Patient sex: F
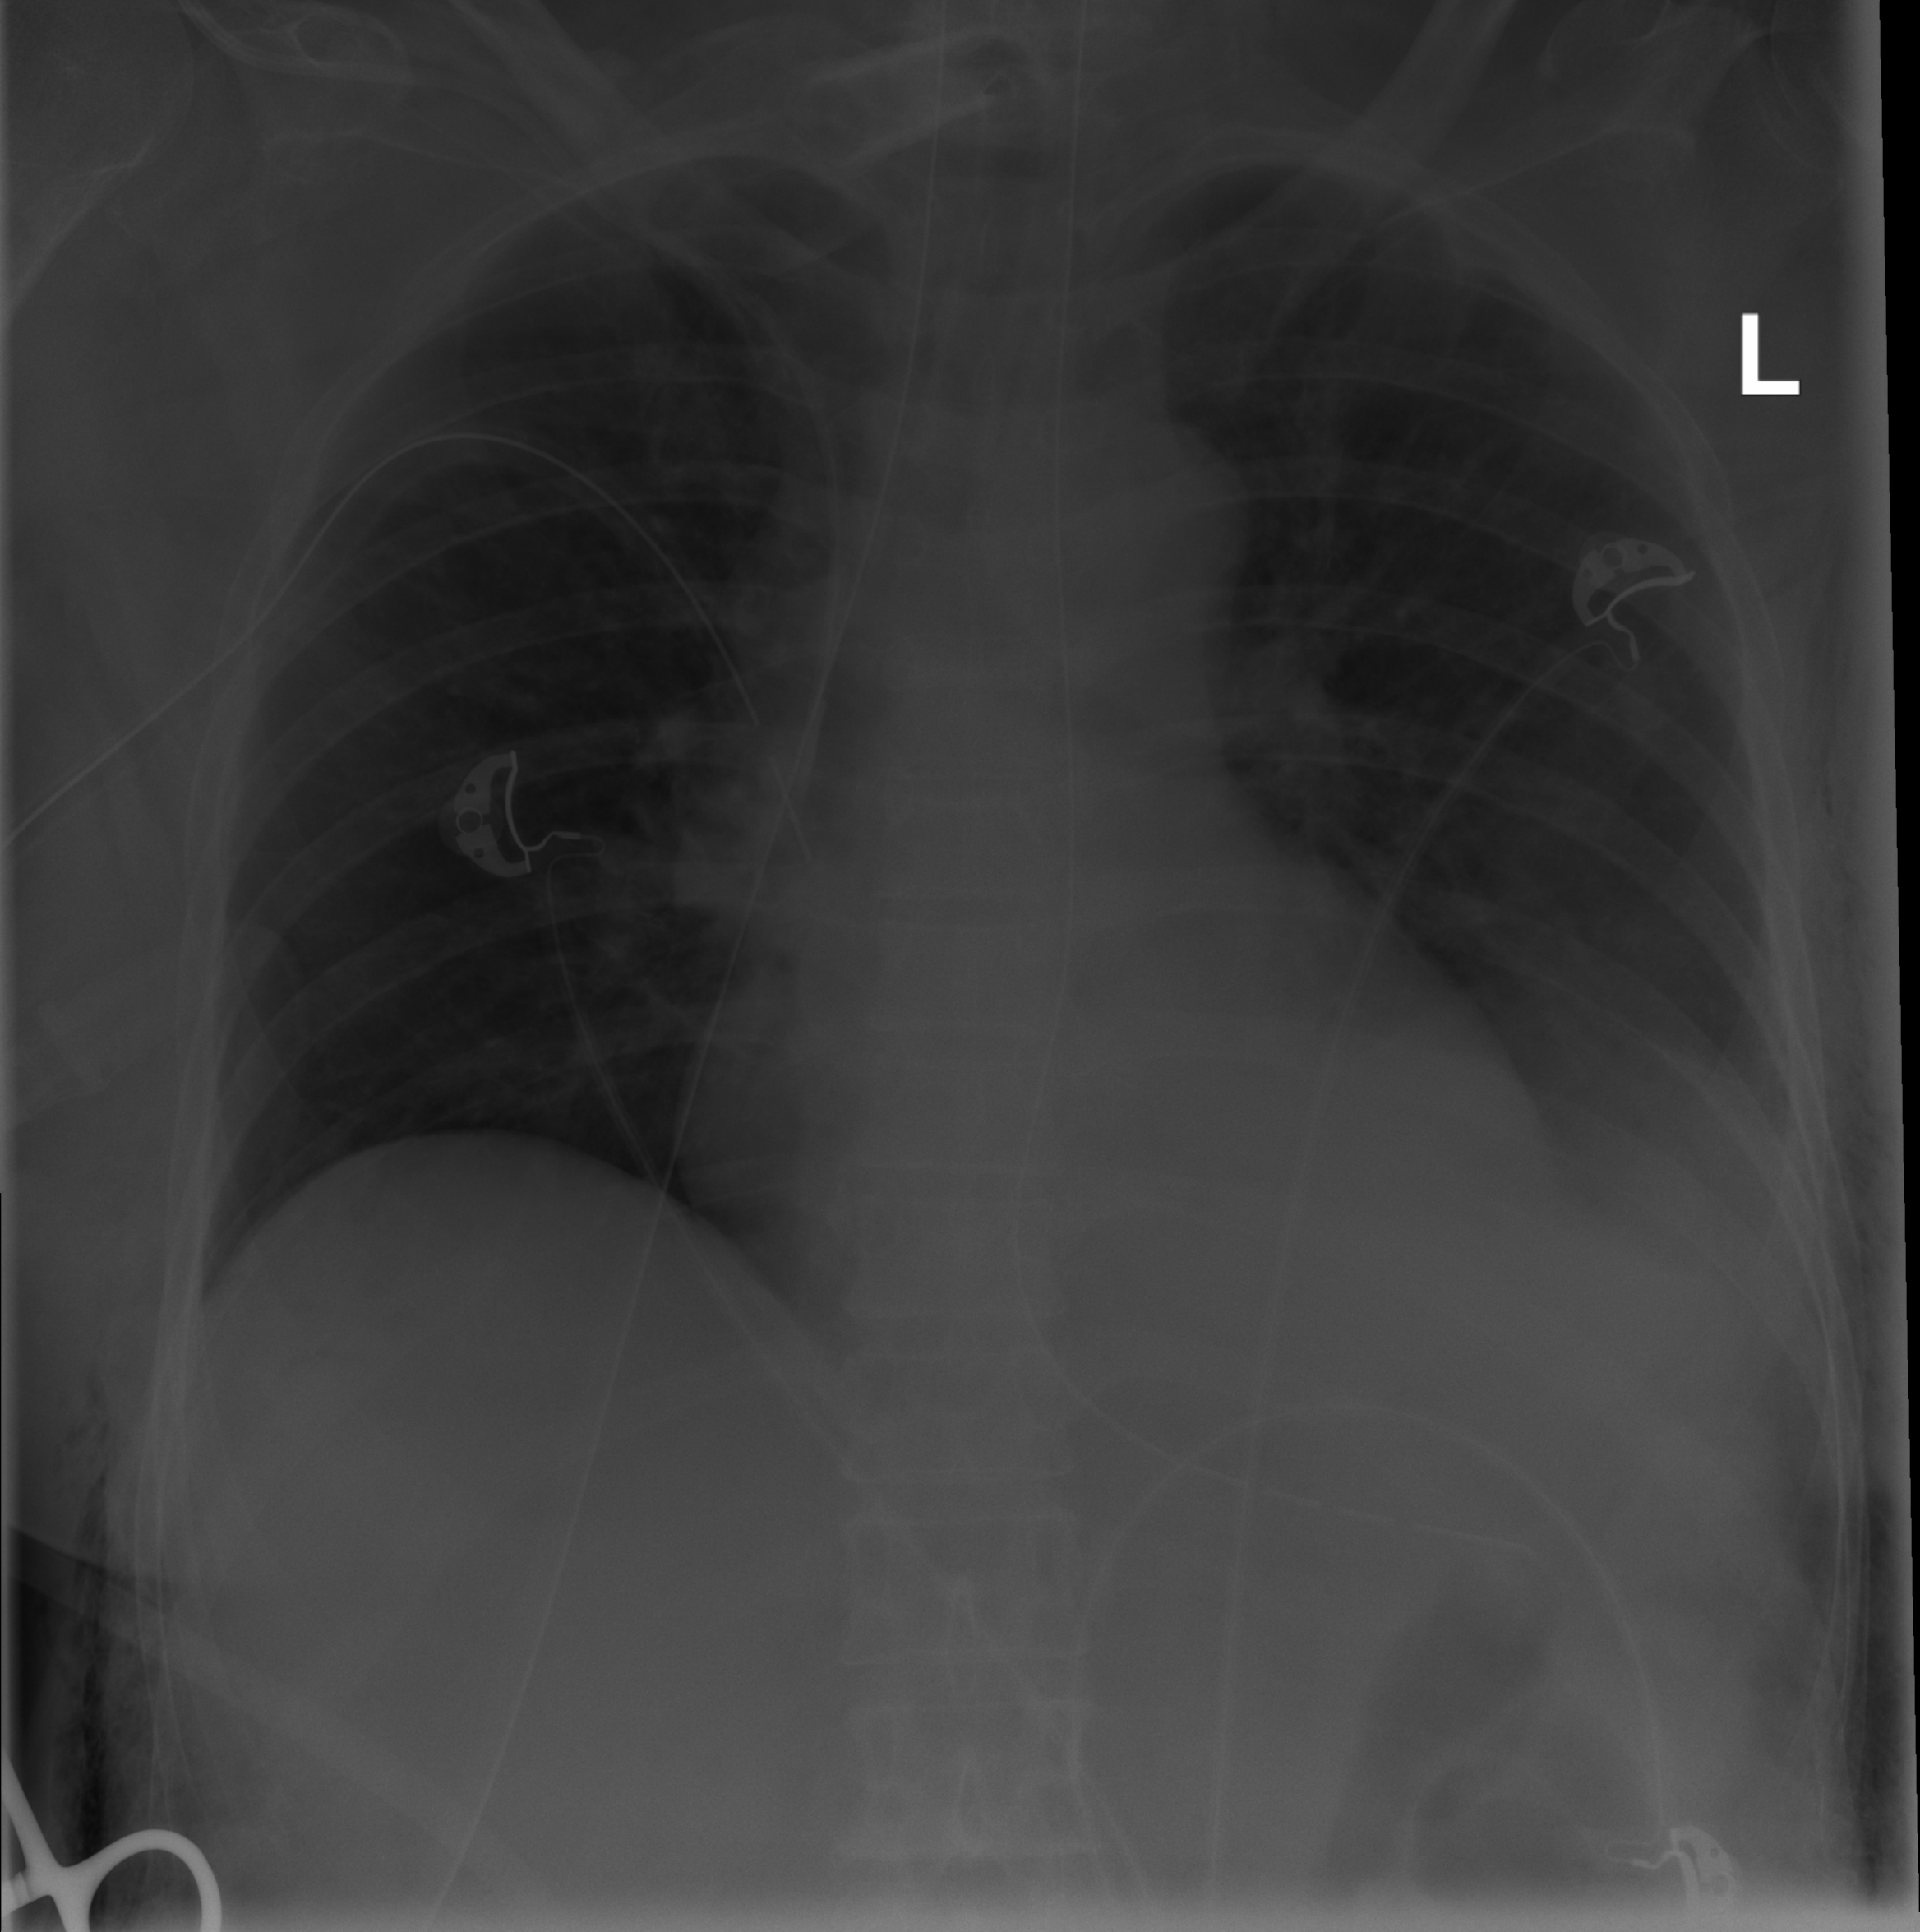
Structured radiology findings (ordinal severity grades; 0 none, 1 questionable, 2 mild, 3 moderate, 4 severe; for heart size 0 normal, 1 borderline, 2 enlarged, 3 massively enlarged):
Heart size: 0
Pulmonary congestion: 0
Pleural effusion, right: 0
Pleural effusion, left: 2
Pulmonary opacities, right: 0
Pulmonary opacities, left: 2
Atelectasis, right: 0
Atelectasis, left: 2